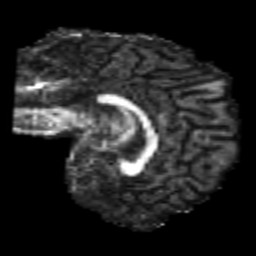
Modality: FA
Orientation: sagittal
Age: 22
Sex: male
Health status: healthy
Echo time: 0.074 s